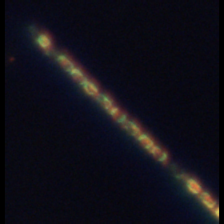
Taxon: Skeletonema
Group: Diatoms